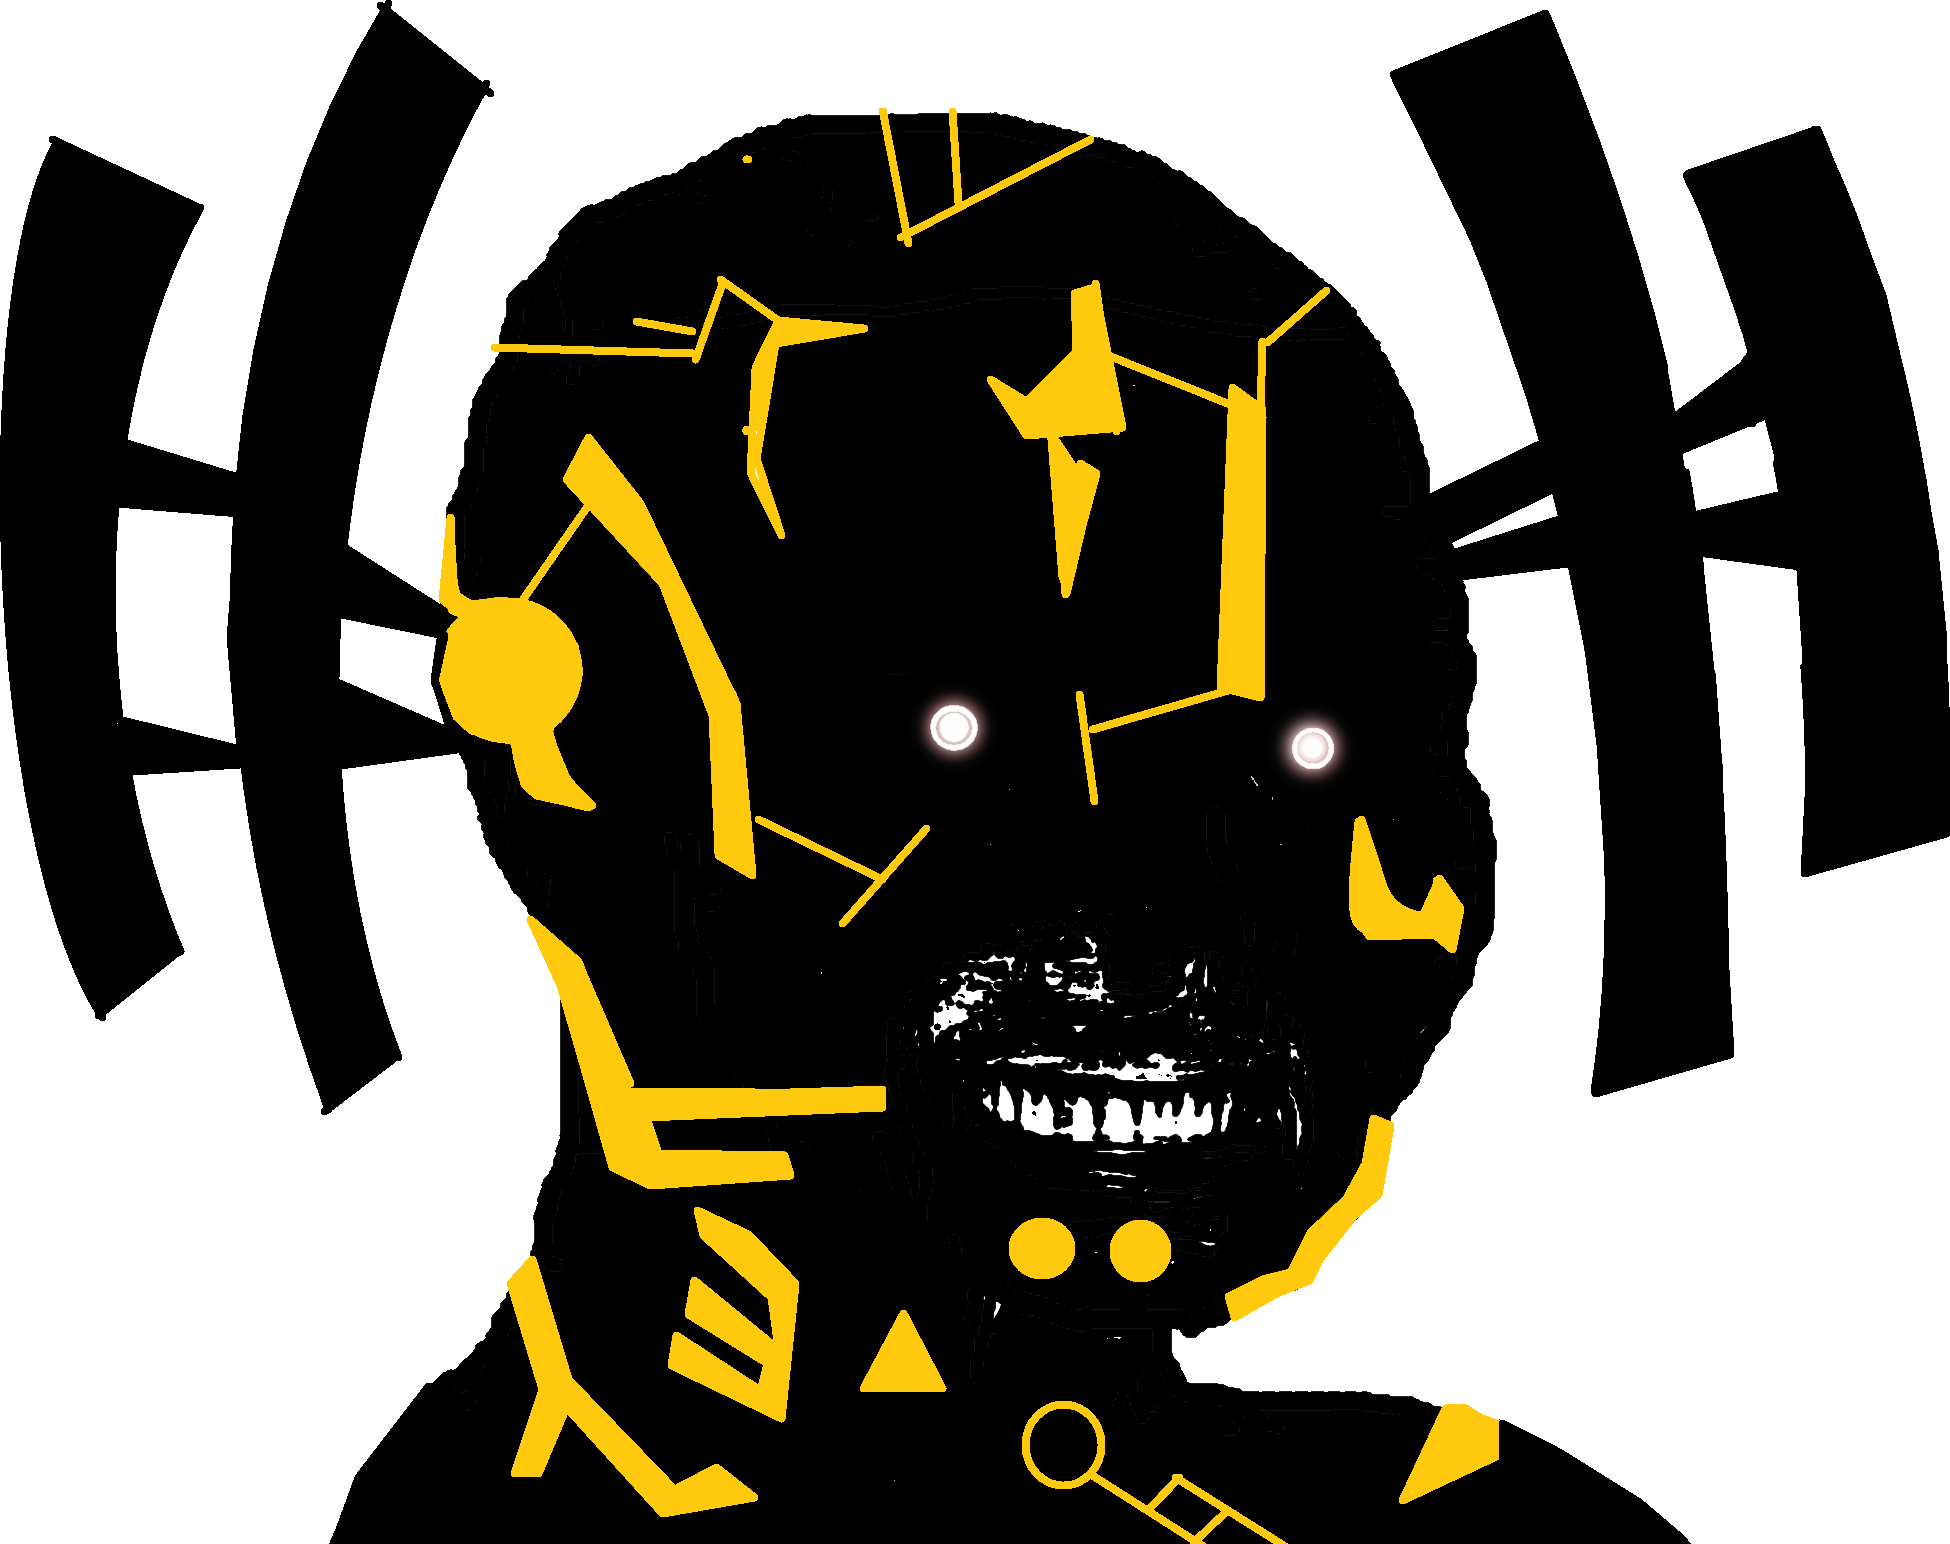
Label: 5_Oomer